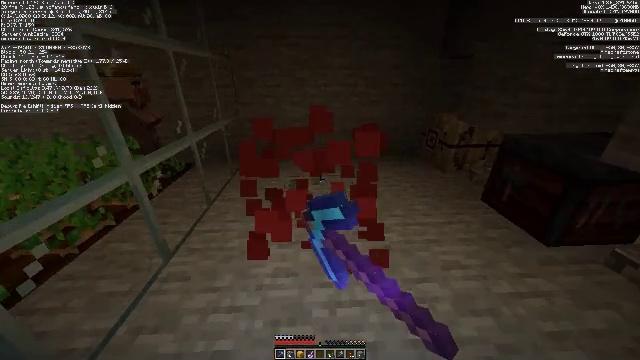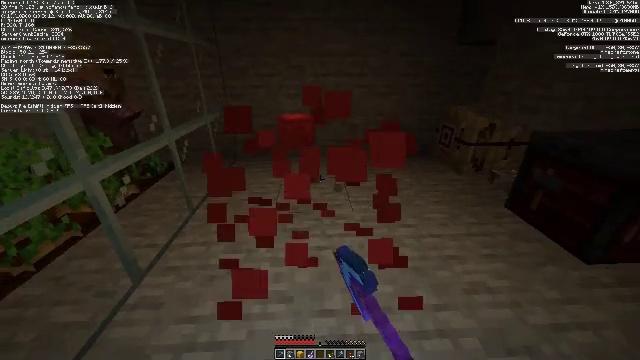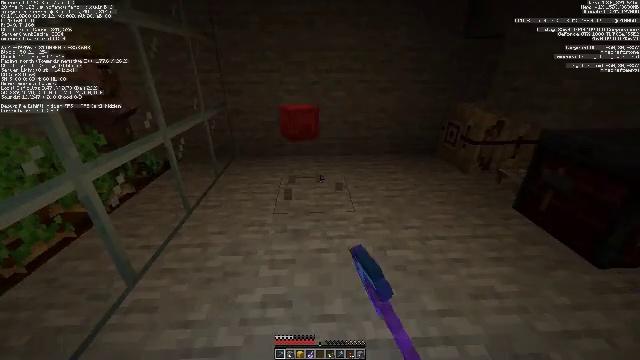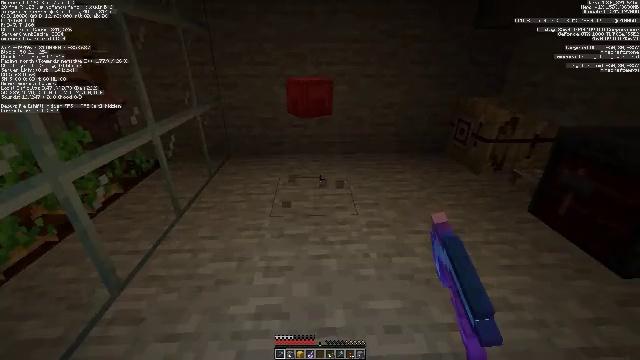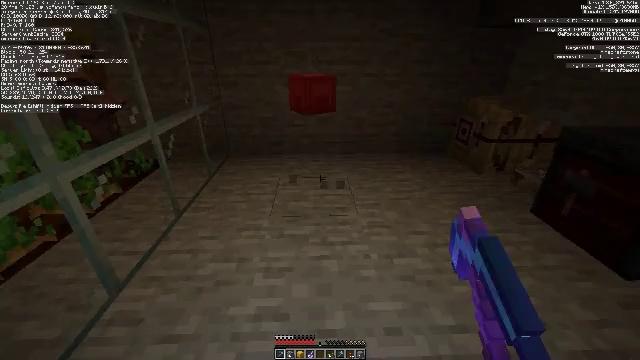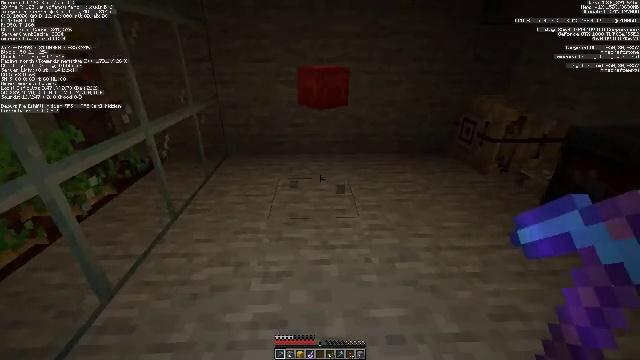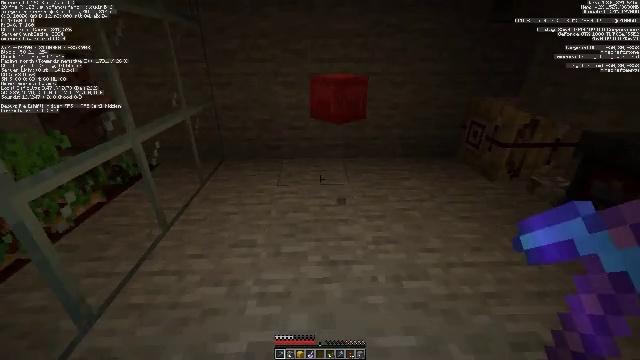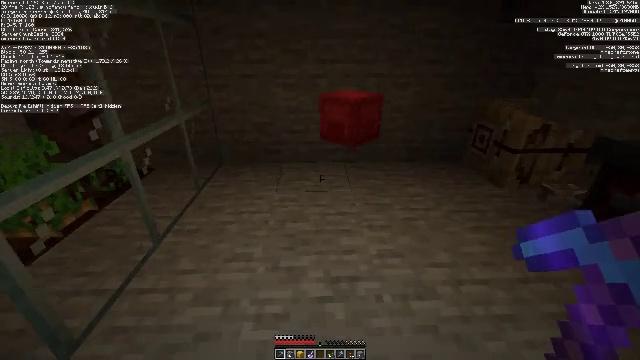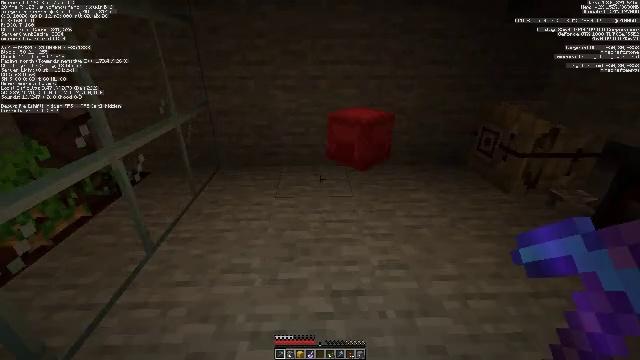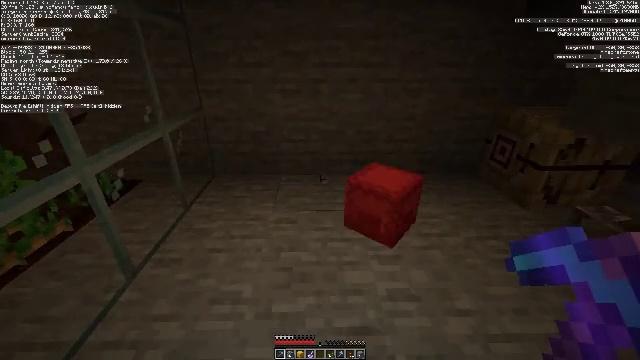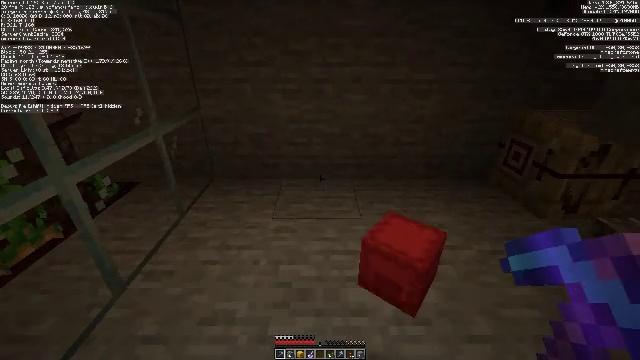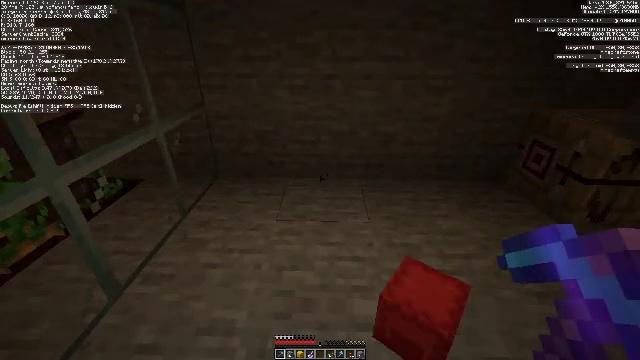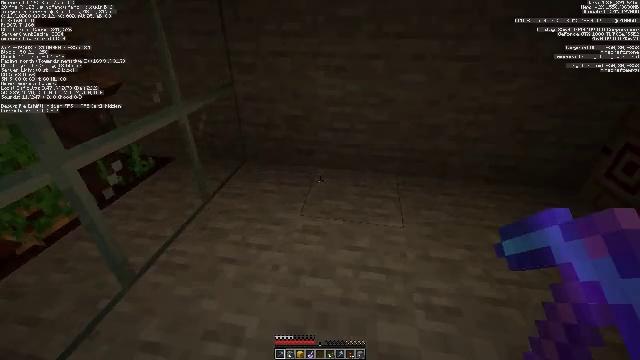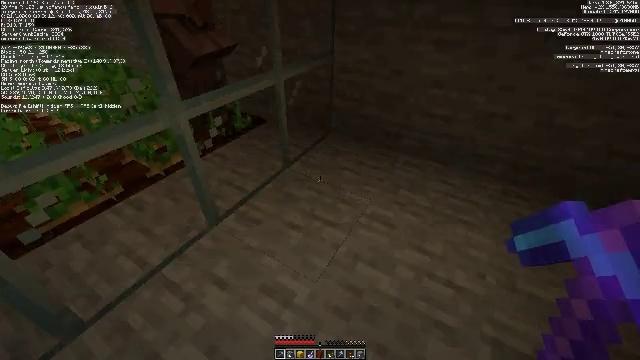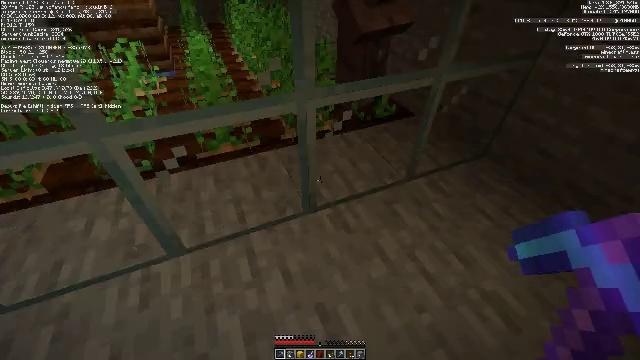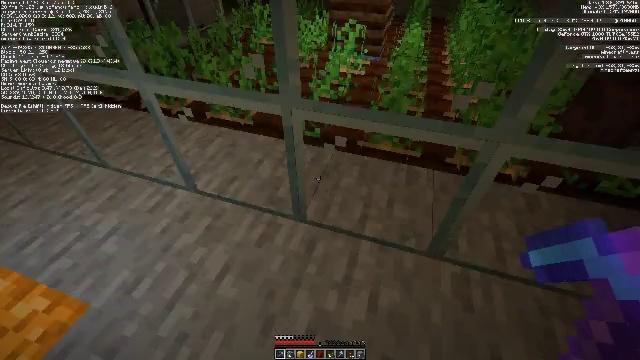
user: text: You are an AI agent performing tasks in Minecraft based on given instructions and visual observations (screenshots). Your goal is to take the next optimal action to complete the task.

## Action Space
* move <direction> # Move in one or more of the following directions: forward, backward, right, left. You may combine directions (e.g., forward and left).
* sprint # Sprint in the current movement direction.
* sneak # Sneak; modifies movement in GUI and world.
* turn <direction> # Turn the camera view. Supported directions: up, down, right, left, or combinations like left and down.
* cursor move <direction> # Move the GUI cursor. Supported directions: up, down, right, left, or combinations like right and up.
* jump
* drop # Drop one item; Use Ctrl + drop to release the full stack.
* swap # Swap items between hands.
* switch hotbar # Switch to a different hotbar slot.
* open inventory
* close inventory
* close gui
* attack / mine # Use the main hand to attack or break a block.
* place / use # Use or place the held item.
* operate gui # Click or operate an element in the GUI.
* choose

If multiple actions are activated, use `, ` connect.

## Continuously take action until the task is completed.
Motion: motion action
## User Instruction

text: Pick up the enchanting table.
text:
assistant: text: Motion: attack / mine
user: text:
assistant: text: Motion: no_op
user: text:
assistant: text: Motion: no_op
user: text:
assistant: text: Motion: no_op
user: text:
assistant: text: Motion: move forward
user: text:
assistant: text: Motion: move forward
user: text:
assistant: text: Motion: move forward
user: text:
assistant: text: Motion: move forward
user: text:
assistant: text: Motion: move forward
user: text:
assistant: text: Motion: move forward
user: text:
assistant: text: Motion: move forward, turn left and down
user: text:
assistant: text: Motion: move forward, turn left and down
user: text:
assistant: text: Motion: move forward, turn left and down
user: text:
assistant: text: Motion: move forward, turn left and down
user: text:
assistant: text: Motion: move forward, turn left and down
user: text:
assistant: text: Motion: move forward, turn left
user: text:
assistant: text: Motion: move forward, turn left and up
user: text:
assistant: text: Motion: move forward, turn left and up
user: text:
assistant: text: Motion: move forward, turn left and up
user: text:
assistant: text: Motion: move forward, turn left and up
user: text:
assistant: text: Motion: move forward, sprint, turn up
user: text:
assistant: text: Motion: move forward, sprint
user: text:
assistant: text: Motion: move forward, sprint
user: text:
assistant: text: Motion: move forward
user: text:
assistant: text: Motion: move forward
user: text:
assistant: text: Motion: move forward
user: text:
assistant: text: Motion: move forward
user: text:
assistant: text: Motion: move forward
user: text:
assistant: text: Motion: move forward
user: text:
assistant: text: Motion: move forward